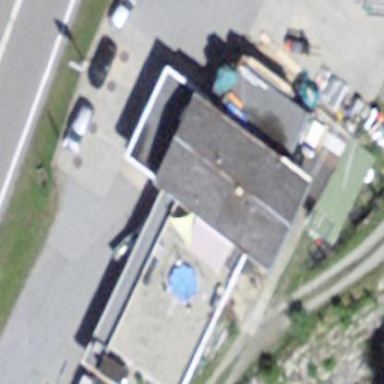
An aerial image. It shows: Fuel station building.